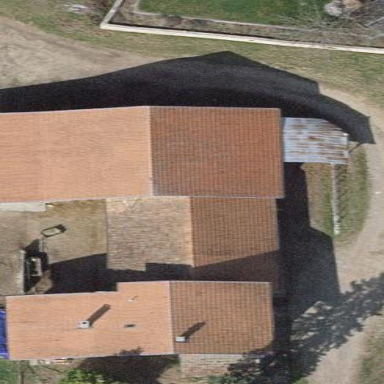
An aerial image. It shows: Farm building.